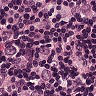
Metastatic tissue present: yes